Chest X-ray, AP view. Patient: 38 years old, sex F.
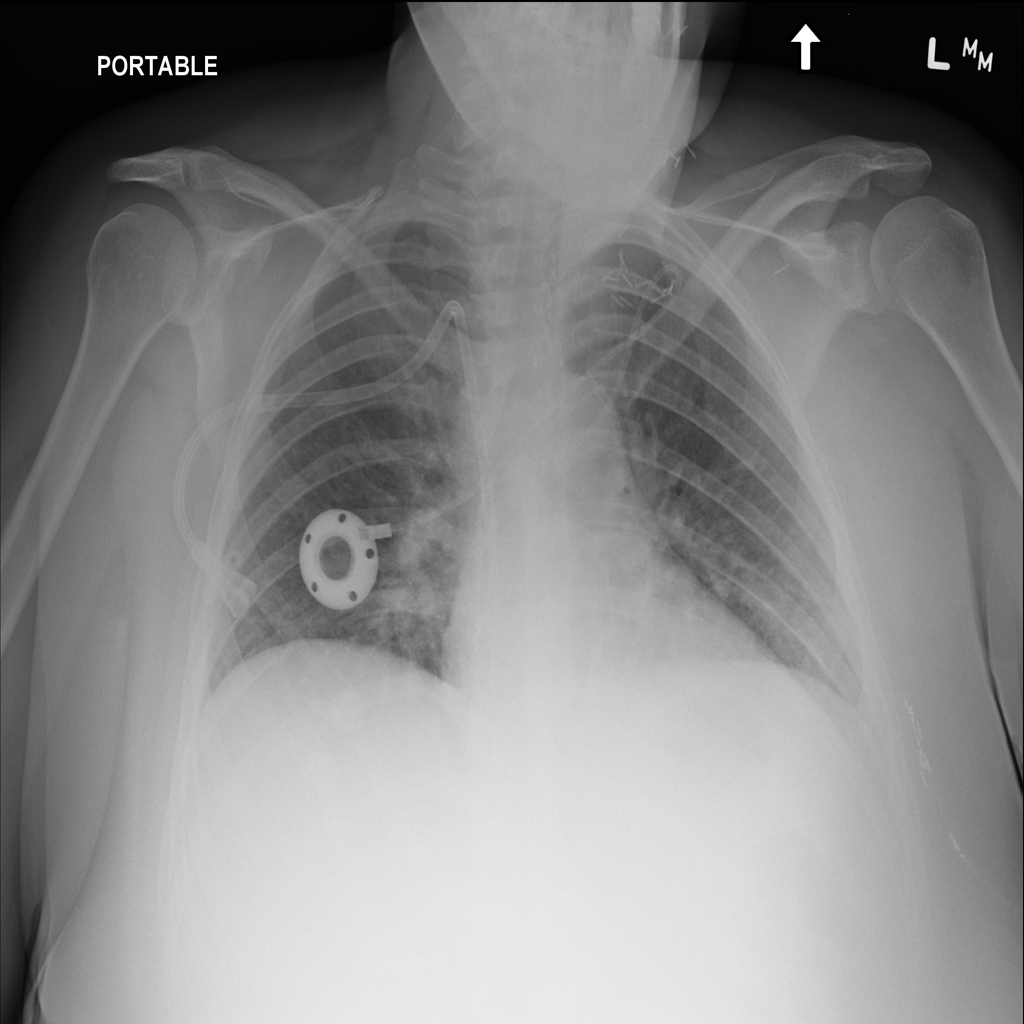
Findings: Infiltration